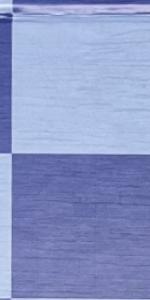
Label: Empty